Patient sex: F
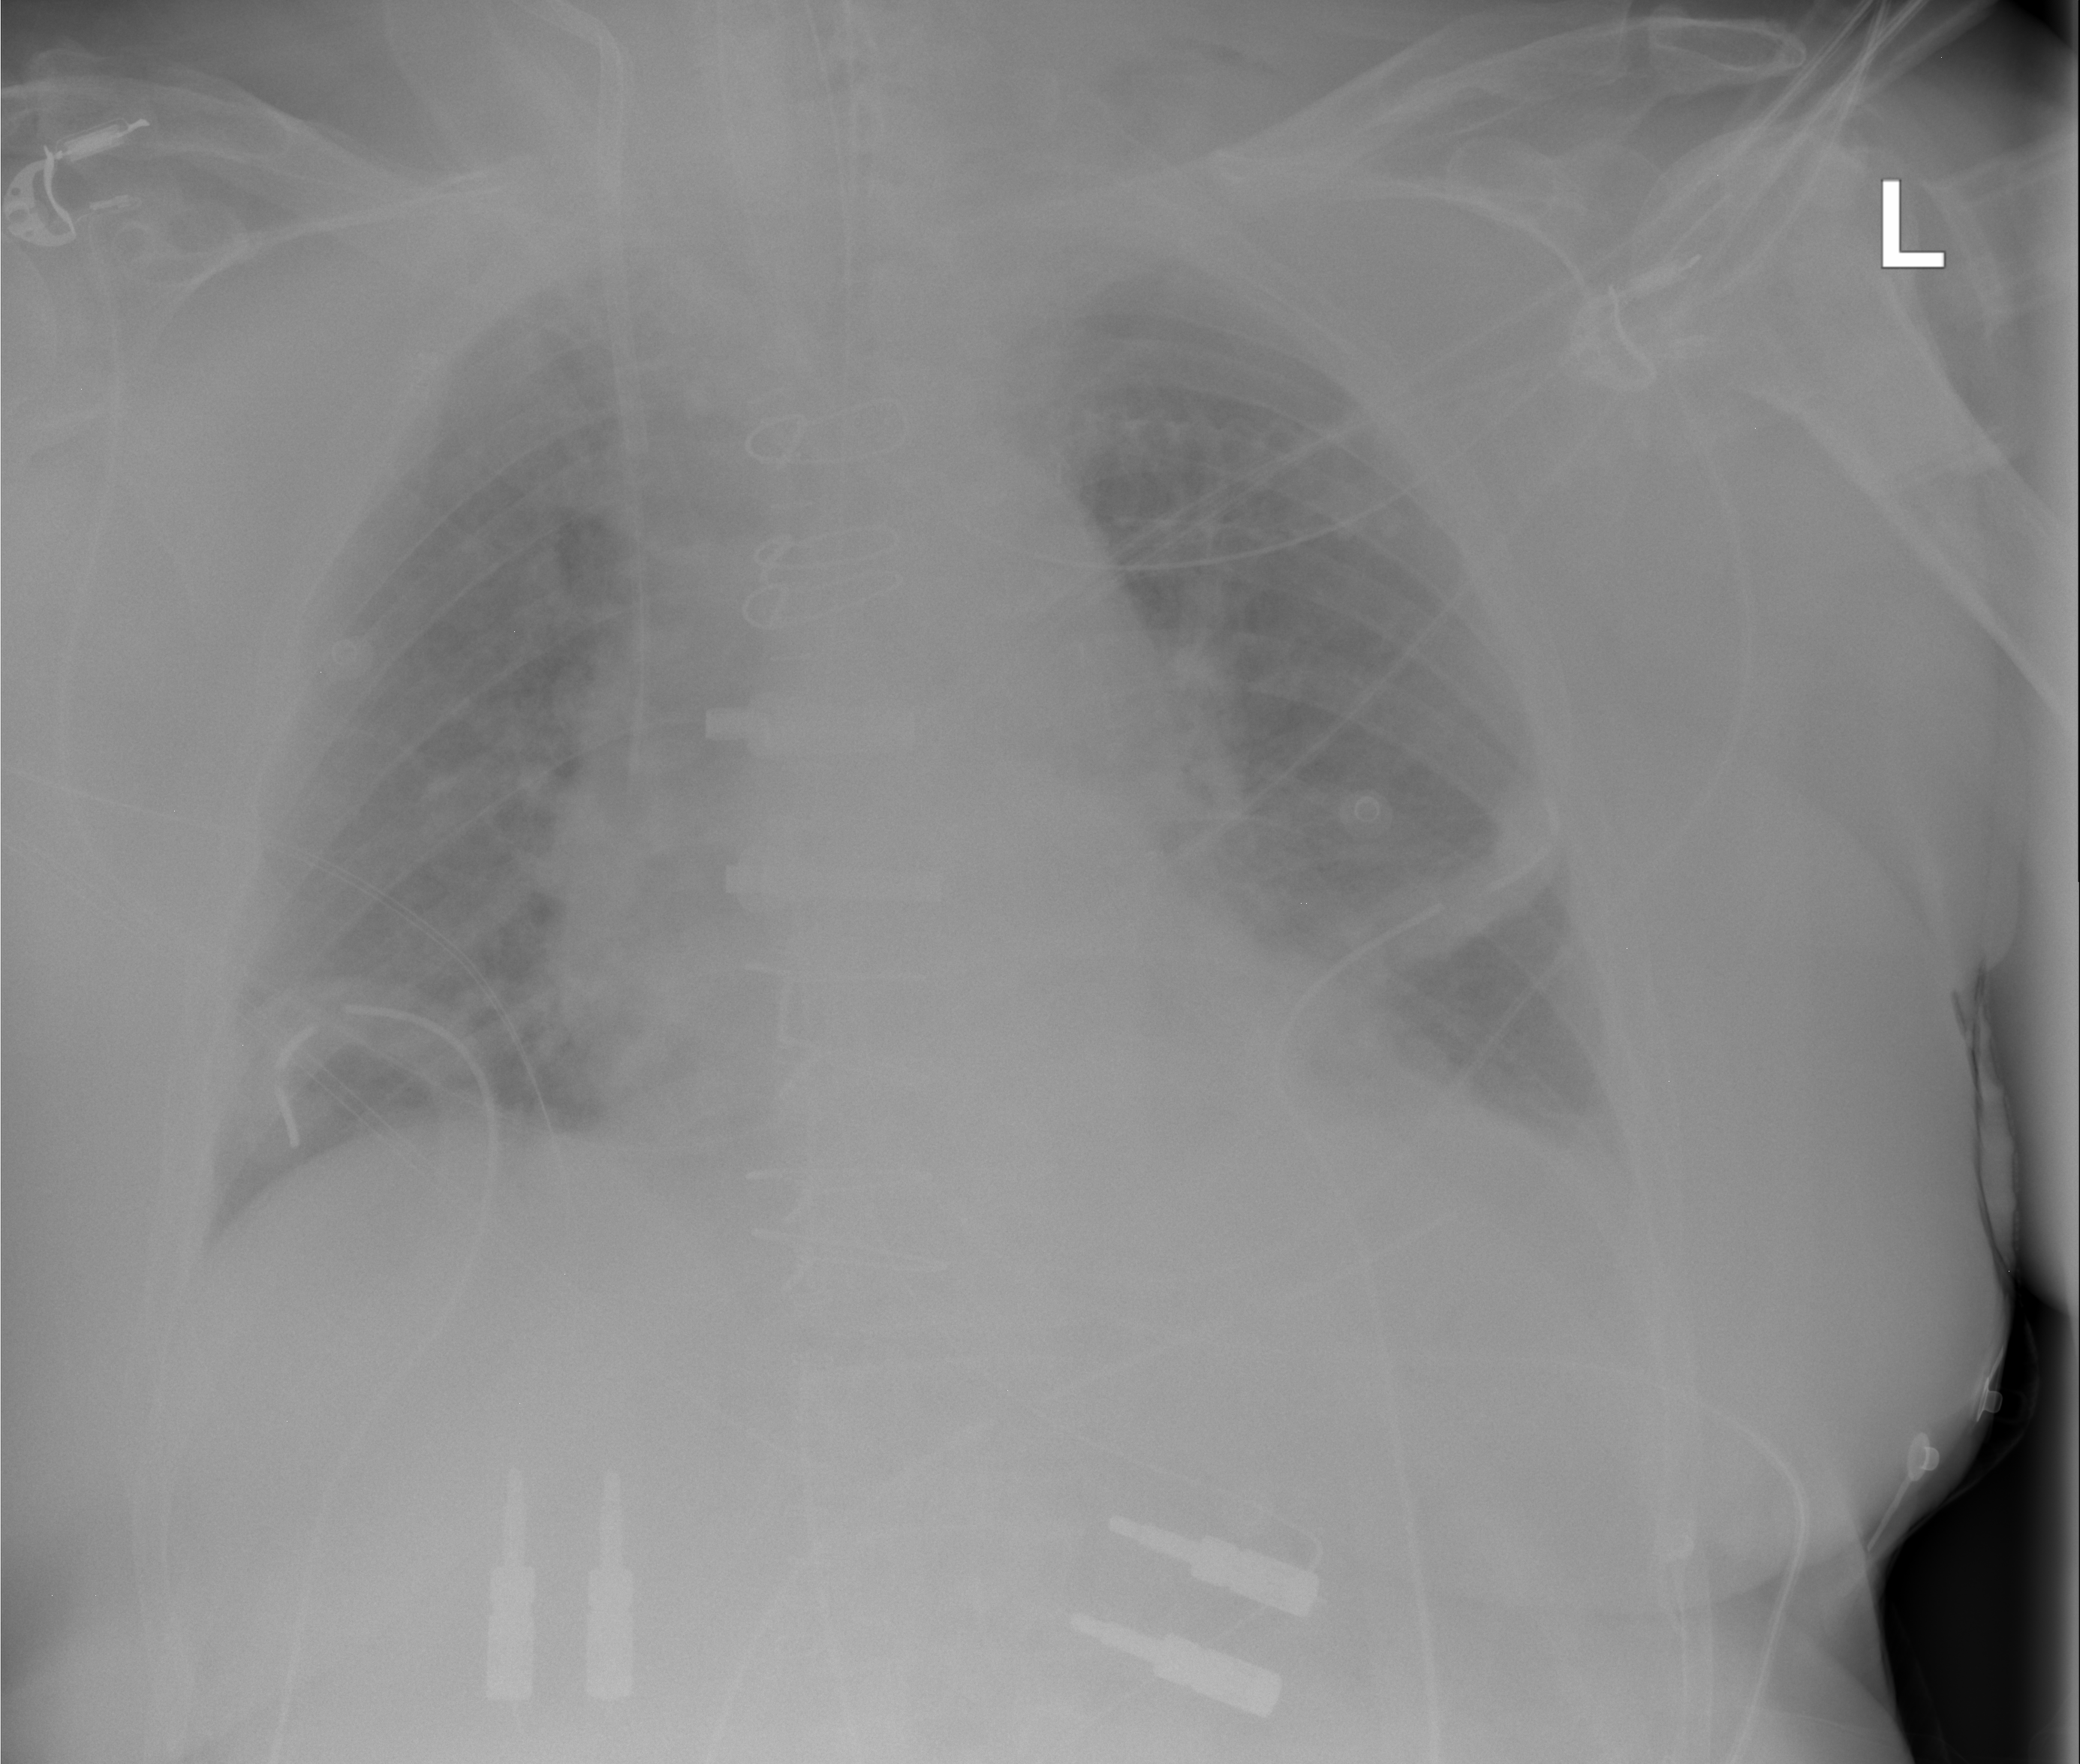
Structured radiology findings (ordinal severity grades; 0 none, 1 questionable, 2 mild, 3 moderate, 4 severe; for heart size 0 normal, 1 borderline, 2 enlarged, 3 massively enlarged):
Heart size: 2
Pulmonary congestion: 0
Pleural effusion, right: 0
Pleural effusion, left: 1
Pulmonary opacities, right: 0
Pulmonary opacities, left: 0
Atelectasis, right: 0
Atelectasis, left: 0